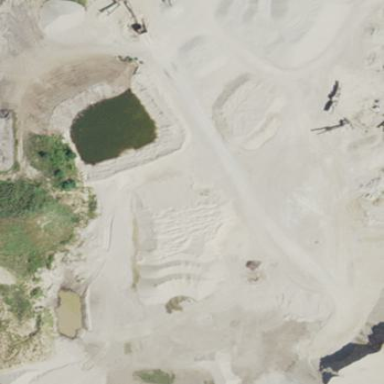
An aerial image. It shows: Quarry area.